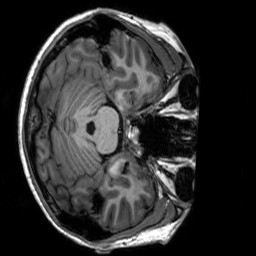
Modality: T1w
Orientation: axial
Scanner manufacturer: siemens
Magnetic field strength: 3 T
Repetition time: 2.3 s
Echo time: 0.00302 s